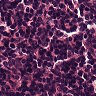
Metastatic tissue present: no